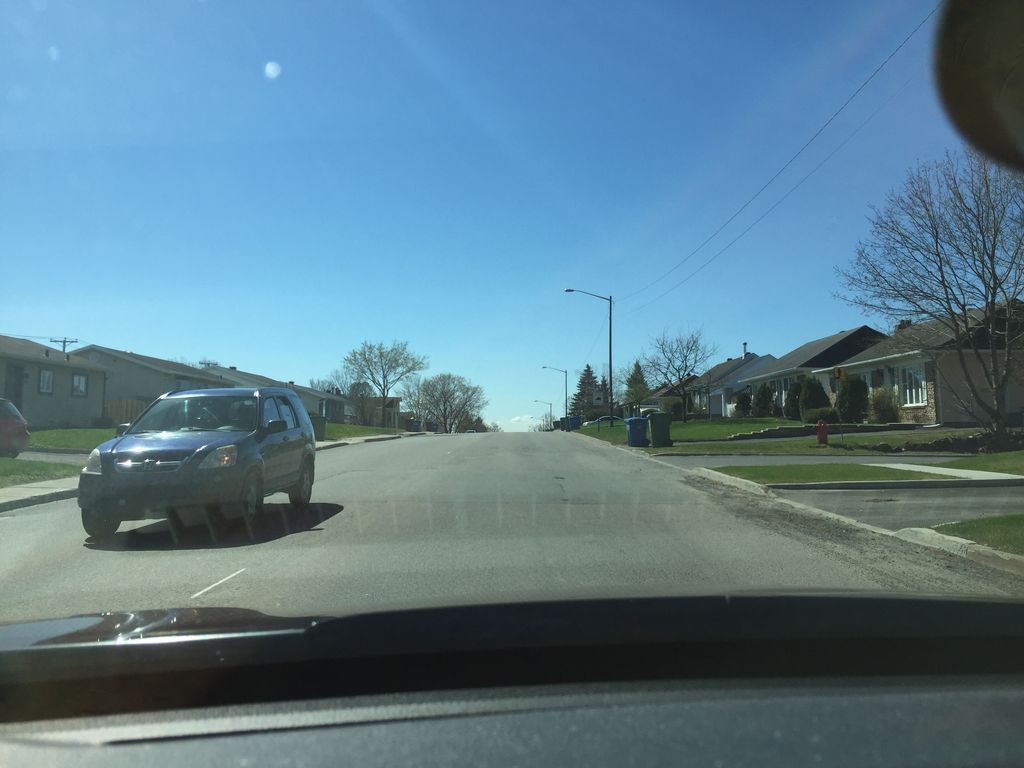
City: quebec_city